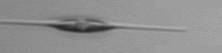
Label: Cylindrotheca